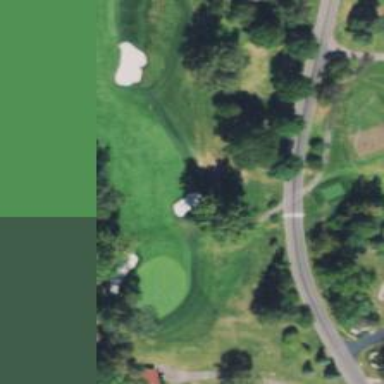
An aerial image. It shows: Path for both roads and golfers.